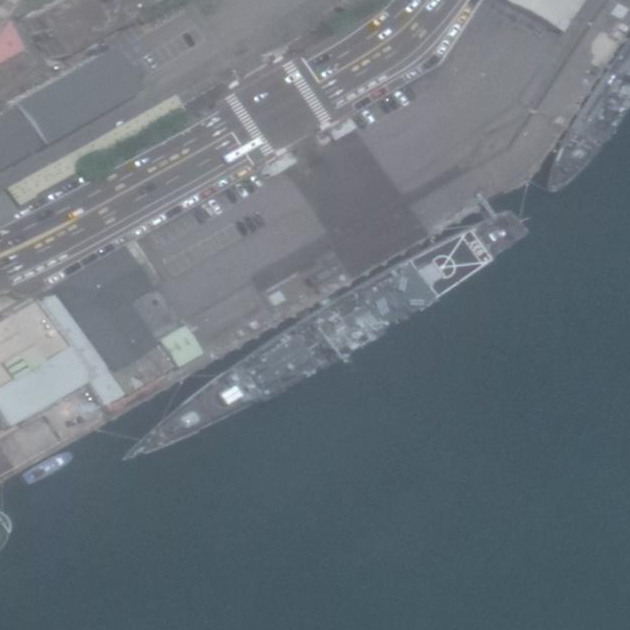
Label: cruiser